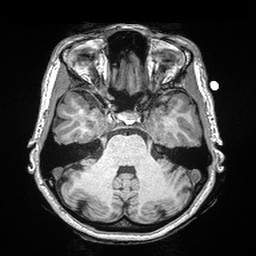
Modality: T1w
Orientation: coronal
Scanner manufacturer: siemens
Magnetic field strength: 3 T
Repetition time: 2.3 s
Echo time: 0.00298 s